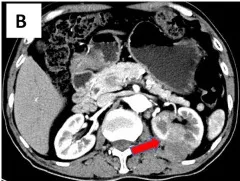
Radiological examination at initial visit. (A, B) Contrast-enhanced CT scan of the abdomen showing a malignant mass in the left kidney.
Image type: radiology (ct)